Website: home-depot
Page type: account-selection
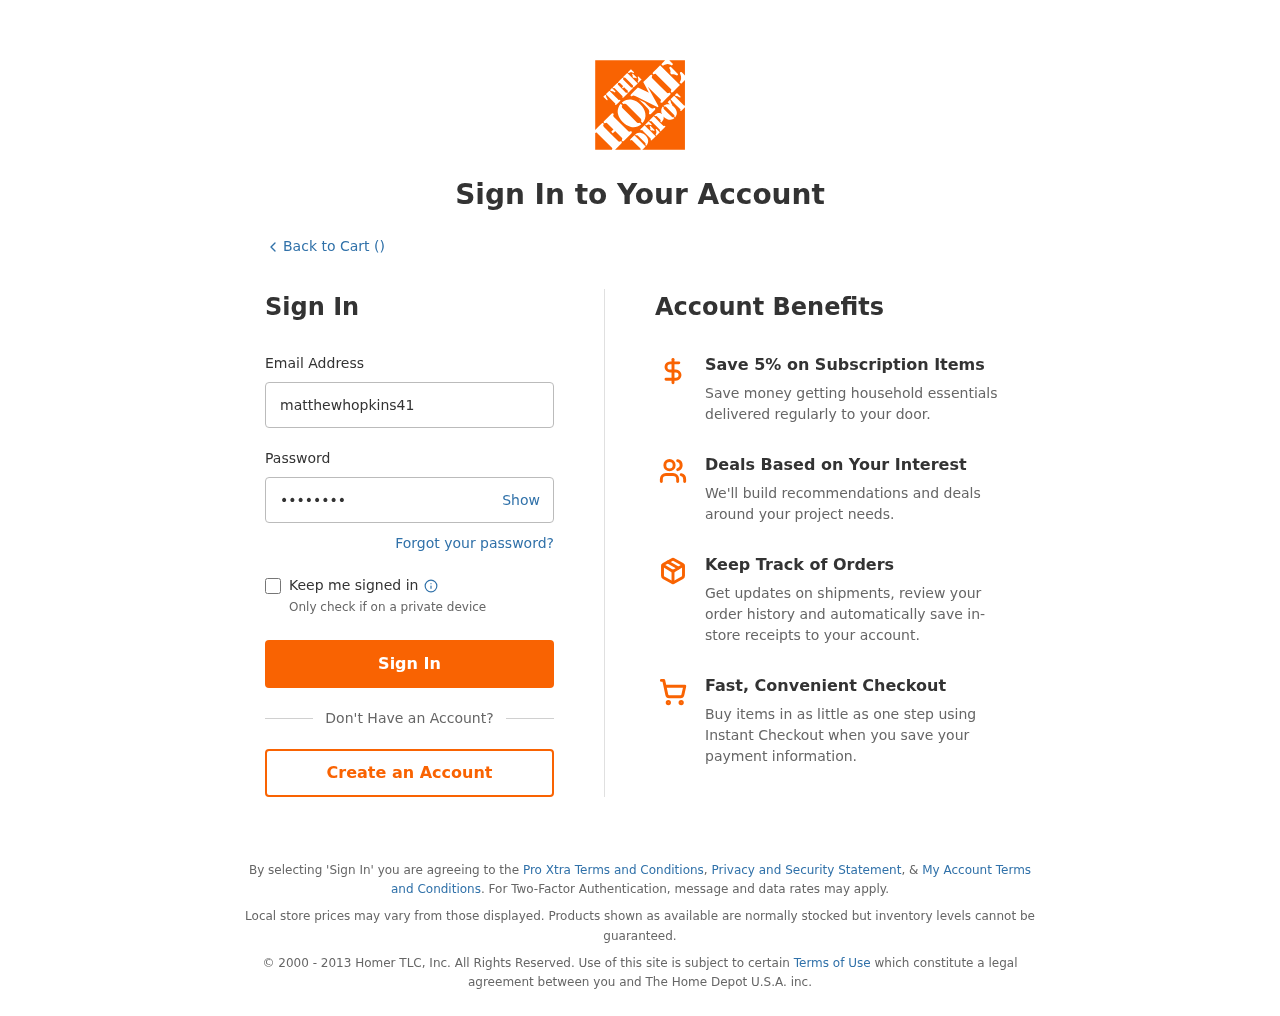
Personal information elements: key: PII_LOGIN_USERNAME
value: matthewhopkins41